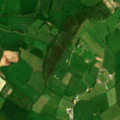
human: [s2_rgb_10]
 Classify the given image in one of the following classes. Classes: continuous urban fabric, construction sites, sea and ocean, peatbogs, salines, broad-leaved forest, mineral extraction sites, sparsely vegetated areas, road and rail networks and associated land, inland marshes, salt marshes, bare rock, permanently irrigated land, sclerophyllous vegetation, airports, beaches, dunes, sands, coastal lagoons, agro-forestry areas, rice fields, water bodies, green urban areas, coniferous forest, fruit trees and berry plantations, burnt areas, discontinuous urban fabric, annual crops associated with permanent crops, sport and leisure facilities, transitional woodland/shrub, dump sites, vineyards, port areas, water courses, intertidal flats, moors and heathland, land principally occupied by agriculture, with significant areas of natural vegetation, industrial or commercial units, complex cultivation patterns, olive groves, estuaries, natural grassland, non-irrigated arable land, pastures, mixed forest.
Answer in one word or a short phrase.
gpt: non-irrigated arable land, pastures